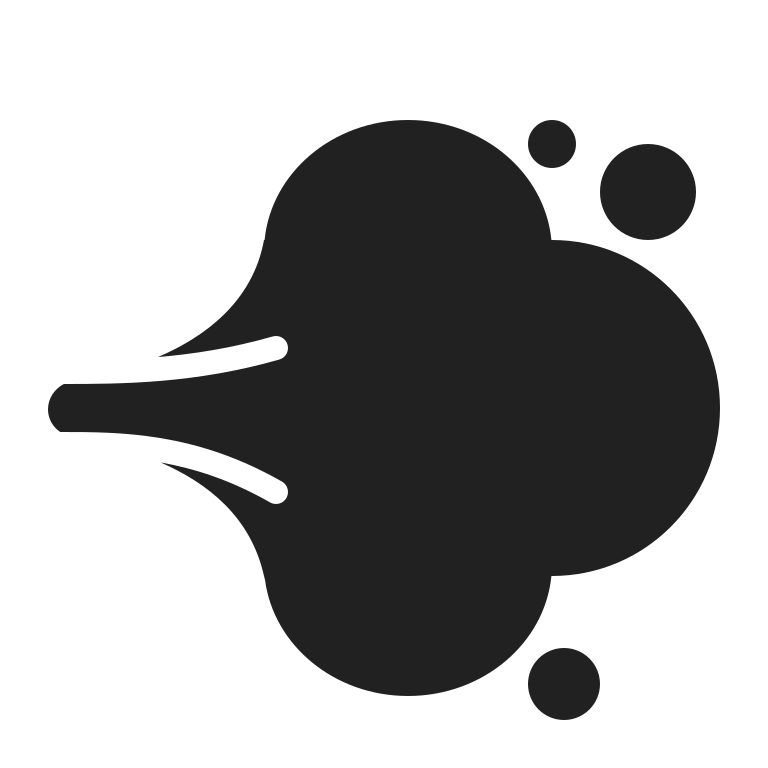
dashing away high contrast